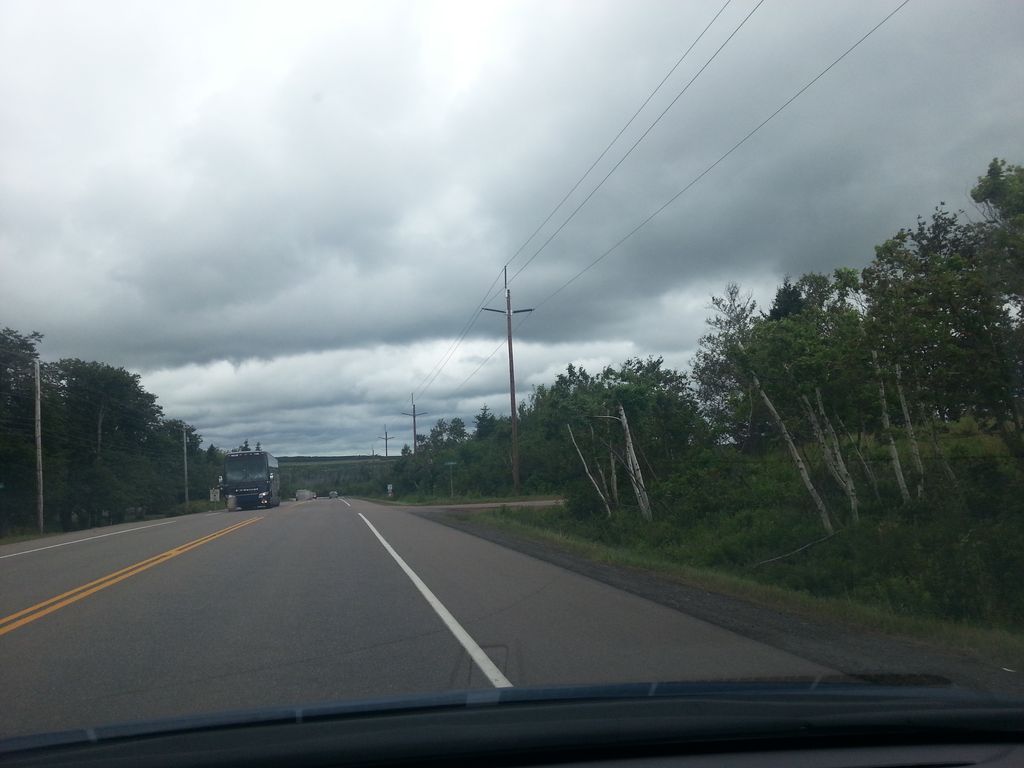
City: charlottetown